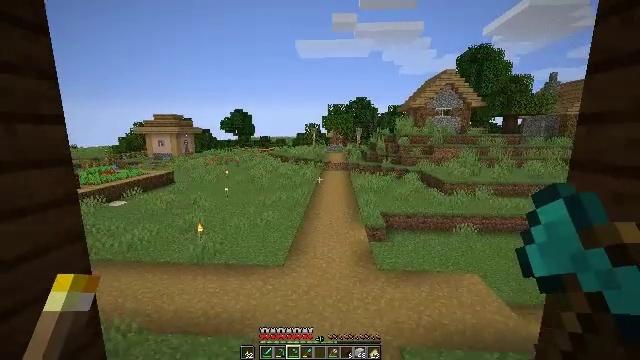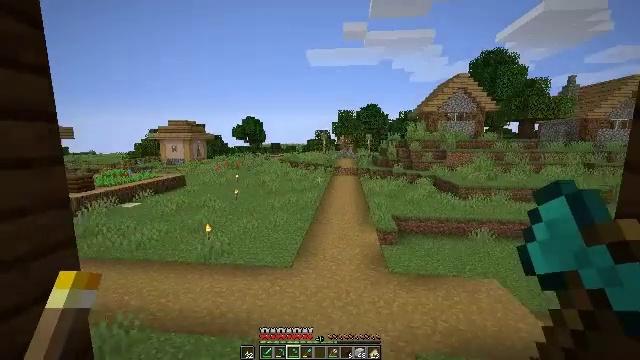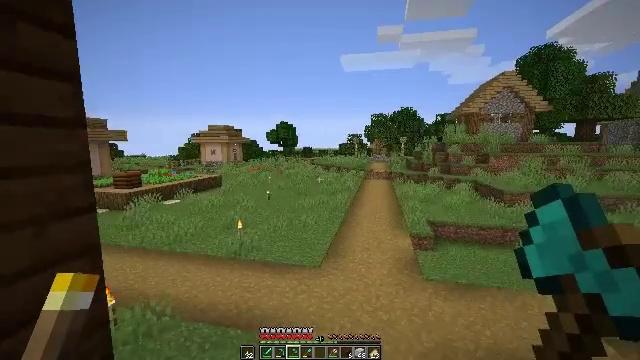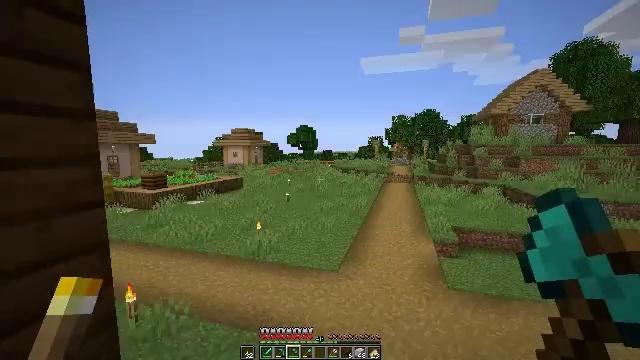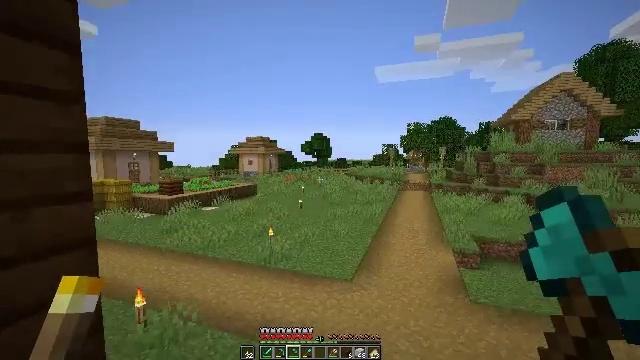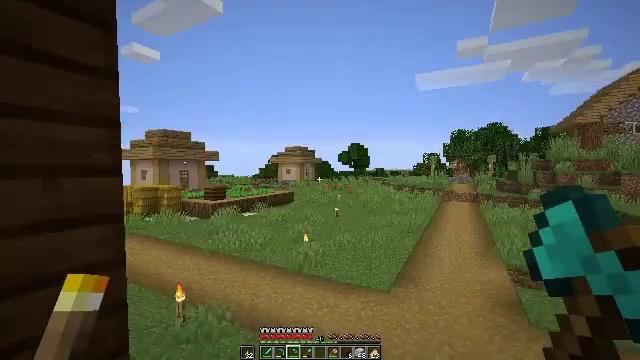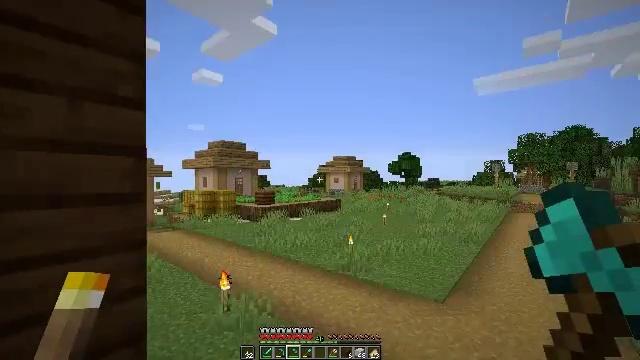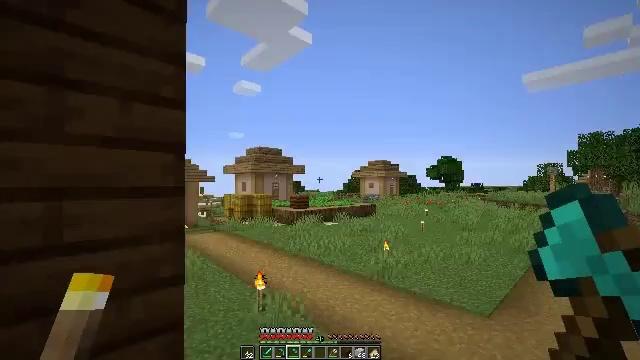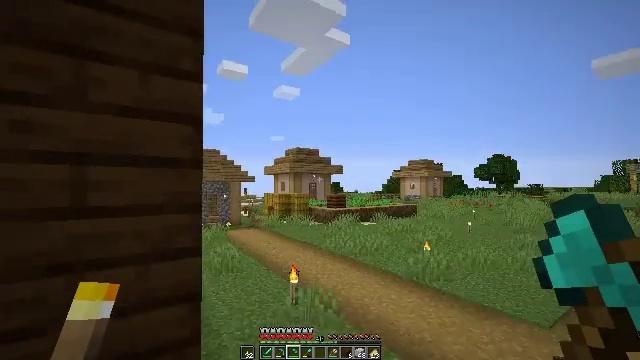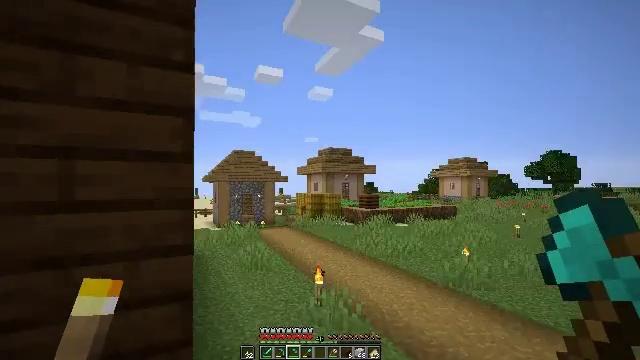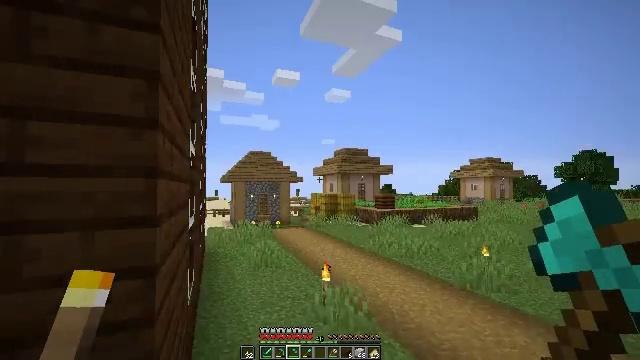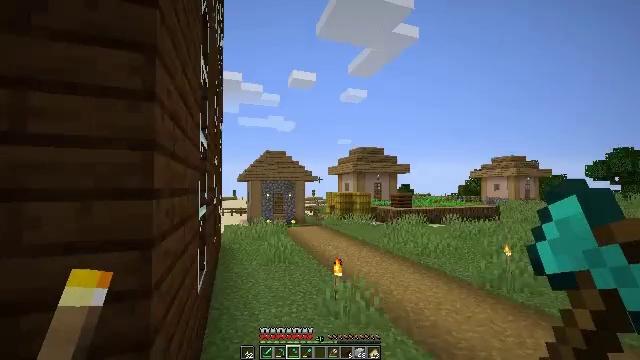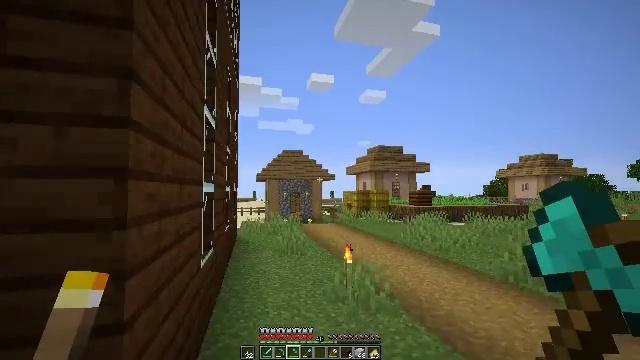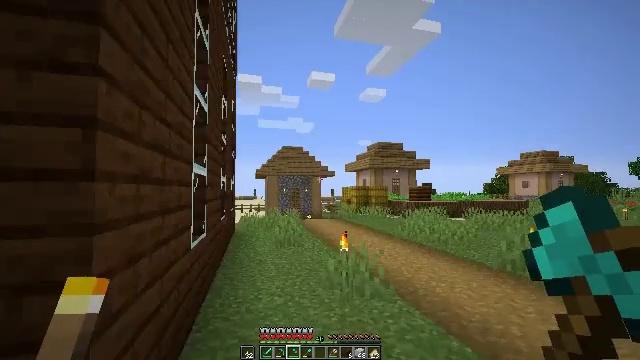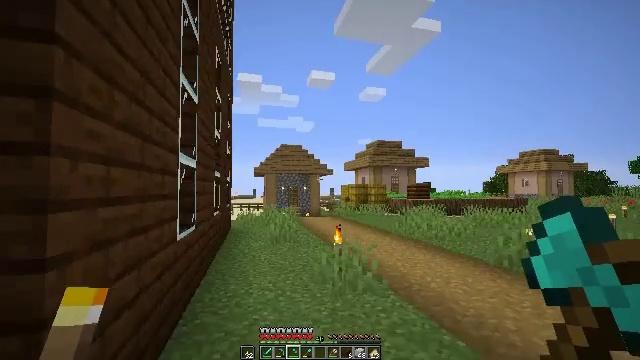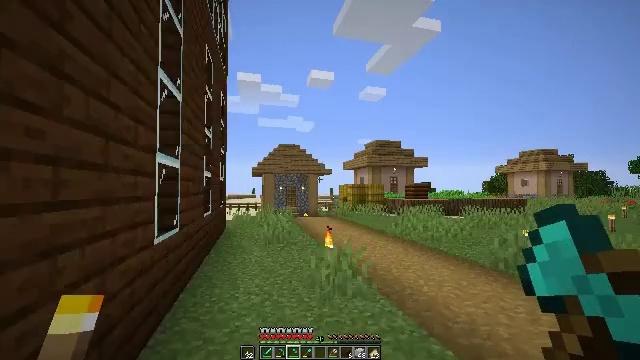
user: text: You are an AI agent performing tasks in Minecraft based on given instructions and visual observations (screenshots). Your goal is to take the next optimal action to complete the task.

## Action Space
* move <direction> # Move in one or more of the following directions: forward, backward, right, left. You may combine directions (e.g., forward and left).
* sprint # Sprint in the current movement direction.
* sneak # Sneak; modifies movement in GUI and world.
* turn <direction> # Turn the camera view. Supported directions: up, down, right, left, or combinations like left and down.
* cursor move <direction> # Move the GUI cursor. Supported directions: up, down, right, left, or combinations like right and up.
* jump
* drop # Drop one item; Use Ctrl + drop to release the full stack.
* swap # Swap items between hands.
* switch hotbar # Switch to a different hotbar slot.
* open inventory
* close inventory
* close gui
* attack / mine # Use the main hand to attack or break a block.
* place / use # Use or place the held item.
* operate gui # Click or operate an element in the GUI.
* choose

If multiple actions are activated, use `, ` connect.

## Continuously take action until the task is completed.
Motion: motion action
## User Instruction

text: Collect dark oak log for building.
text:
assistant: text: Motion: move forward, turn left and up
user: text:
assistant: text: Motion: move forward, turn left and up
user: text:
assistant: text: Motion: move forward, turn left
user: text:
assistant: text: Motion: move forward and move right, turn left and up
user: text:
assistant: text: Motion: move forward and move right, turn left and up
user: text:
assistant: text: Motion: move forward and move right, turn left and up
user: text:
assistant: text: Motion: move forward and move right, turn left and up
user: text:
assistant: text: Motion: move forward and move right, turn left
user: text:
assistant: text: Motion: move forward and move right, turn left
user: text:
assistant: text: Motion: move forward and move right, turn left
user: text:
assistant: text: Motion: move forward and move right, turn left
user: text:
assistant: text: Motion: move forward and move right, turn left
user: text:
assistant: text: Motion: move forward and move right
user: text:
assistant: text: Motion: move forward and move right
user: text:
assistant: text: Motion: move forward and move right
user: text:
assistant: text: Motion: move forward and move right
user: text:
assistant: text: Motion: move forward and move right
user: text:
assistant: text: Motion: move forward and move right
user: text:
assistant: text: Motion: no_op
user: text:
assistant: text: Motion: no_op
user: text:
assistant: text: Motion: no_op
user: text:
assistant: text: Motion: no_op
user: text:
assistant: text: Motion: no_op
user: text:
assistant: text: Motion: no_op
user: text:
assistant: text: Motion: no_op
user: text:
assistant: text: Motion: no_op
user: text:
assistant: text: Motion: no_op
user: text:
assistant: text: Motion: no_op
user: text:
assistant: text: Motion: no_op
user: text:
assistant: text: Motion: no_op